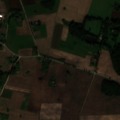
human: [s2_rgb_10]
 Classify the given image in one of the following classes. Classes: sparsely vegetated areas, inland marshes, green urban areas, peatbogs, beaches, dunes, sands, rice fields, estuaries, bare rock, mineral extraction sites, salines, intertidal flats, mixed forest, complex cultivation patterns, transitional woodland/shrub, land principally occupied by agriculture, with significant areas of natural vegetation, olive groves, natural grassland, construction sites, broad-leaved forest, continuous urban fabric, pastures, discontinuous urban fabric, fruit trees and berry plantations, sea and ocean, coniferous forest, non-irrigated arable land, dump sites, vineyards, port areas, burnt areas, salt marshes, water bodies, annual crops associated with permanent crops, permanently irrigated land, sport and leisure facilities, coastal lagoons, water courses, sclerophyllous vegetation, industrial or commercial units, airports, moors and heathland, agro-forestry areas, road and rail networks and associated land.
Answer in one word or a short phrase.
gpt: non-irrigated arable land, land principally occupied by agriculture, with significant areas of natural vegetation